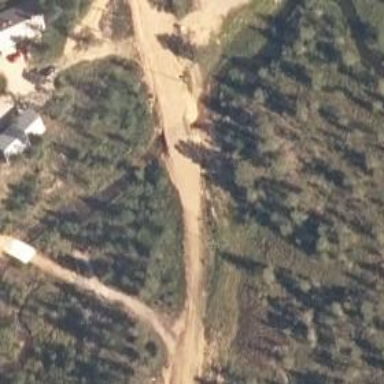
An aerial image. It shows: Track road that crosses over bridge designed for Nordic skiing. The ski trail is groomed for classic and skating techniques.